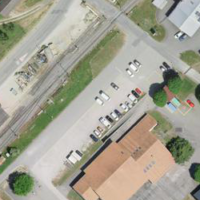
EUNIS habitat code: 54
Species observed at this site:
Teucrium scorodonia